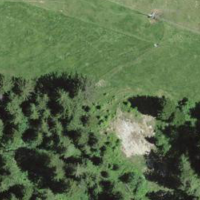
EUNIS habitat code: 24
Species observed at this site:
Crepis aurea